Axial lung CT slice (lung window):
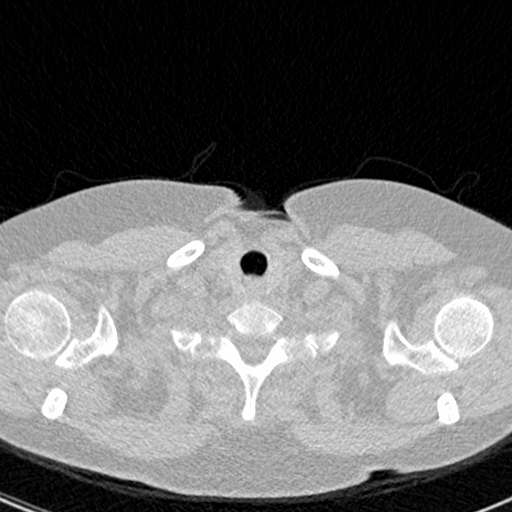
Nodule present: no